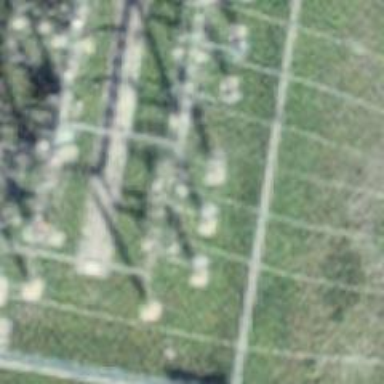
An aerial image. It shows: Insulator used in power systems.